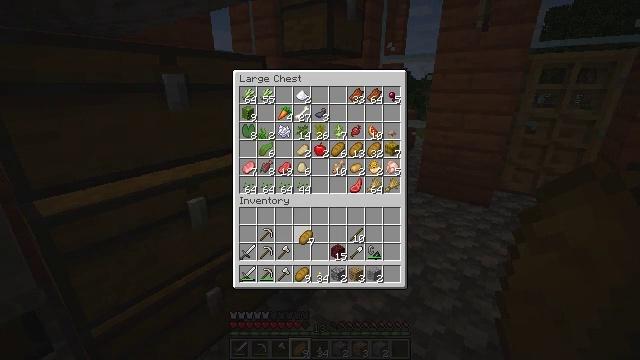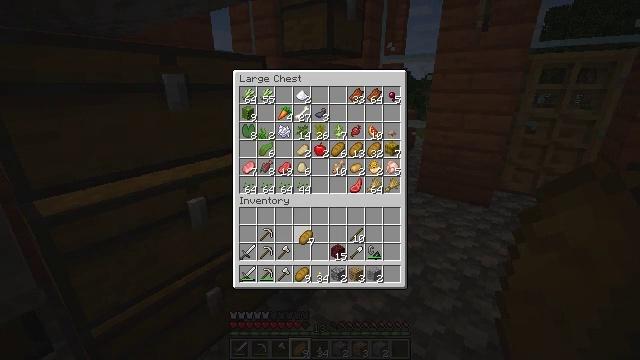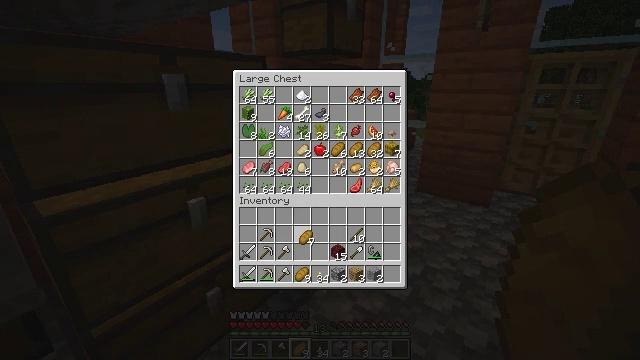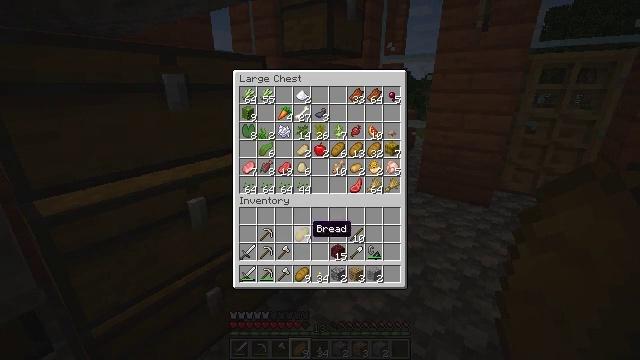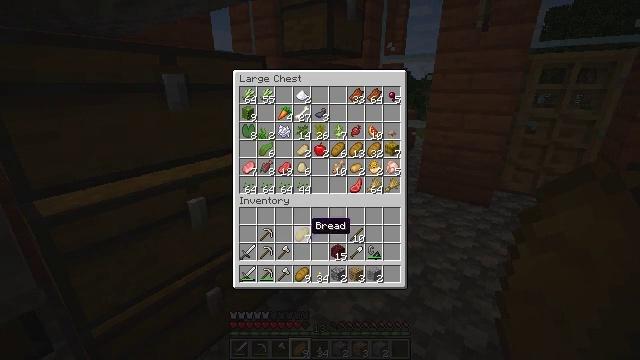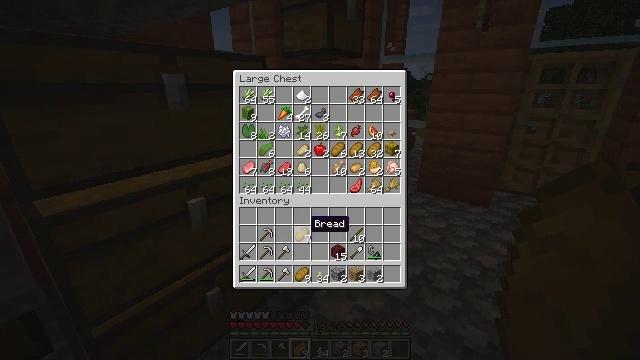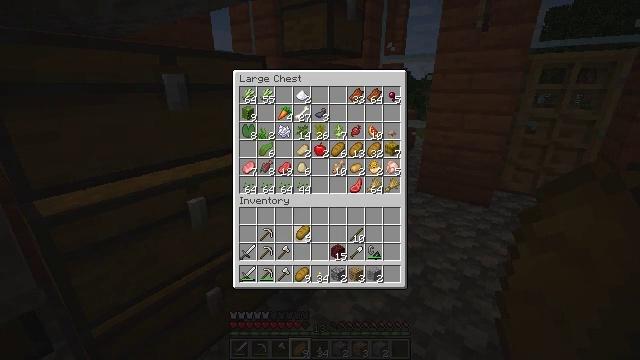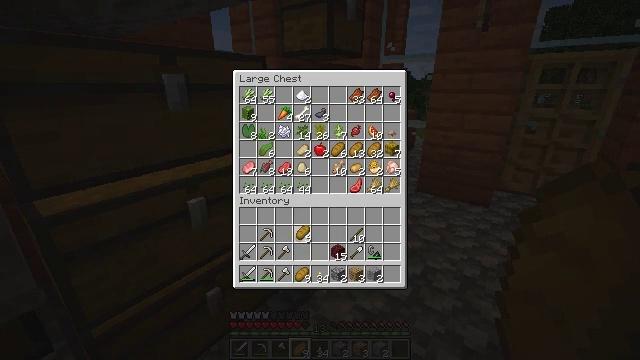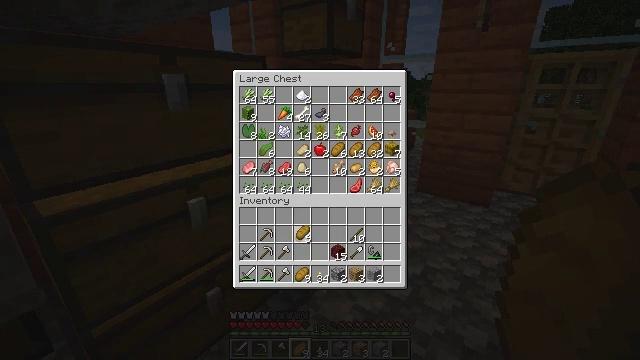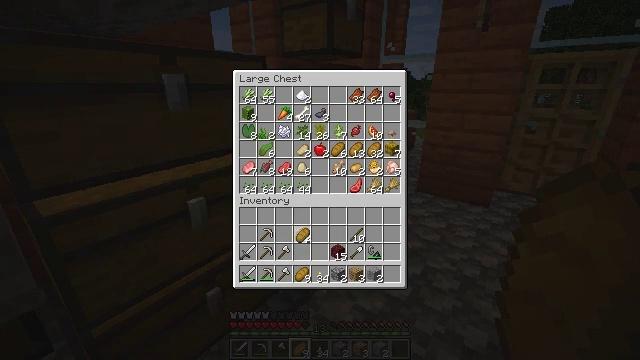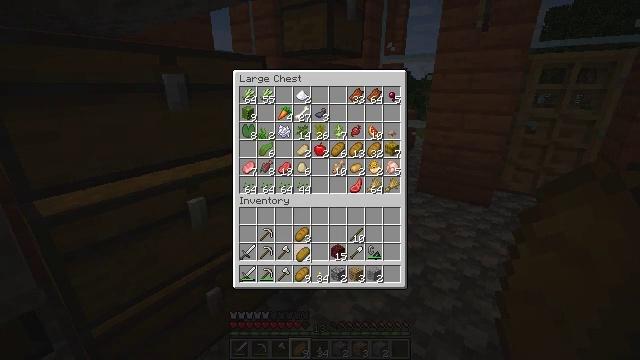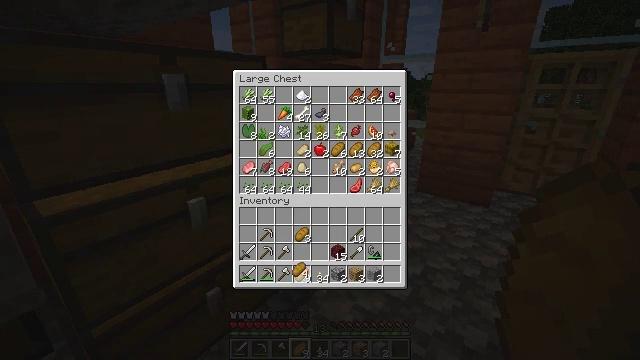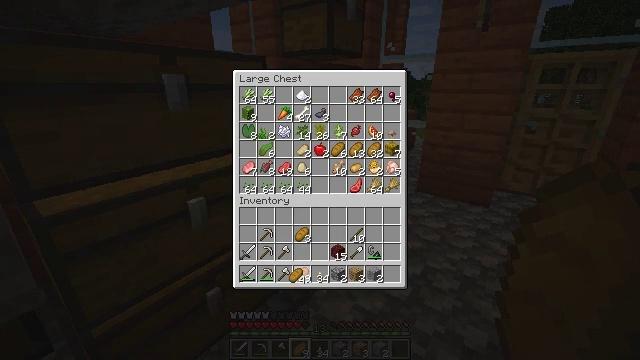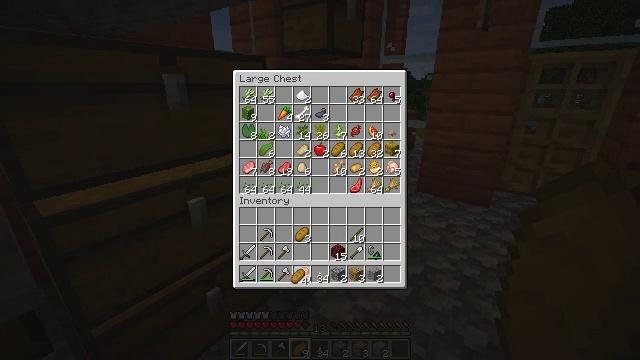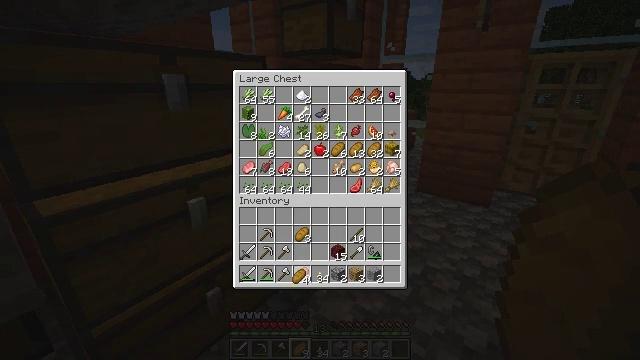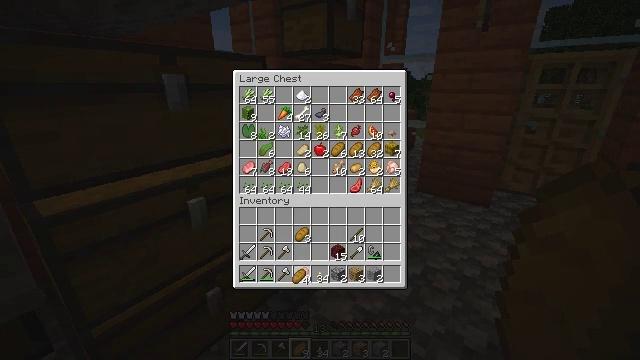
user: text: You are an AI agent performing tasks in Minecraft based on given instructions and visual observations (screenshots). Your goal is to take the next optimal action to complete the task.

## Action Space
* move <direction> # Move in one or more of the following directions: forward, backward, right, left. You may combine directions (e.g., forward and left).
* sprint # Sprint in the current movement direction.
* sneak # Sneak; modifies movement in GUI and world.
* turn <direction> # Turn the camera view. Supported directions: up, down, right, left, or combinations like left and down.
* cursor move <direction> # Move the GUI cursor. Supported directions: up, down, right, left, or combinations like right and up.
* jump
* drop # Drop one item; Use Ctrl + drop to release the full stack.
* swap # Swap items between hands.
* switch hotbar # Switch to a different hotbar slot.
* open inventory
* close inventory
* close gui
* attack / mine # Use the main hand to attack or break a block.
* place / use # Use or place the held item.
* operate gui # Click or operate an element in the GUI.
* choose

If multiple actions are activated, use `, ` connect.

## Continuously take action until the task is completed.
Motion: motion action
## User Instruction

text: Fight hostile mobs.
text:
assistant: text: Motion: operate gui
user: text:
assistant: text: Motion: operate gui
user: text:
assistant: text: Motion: no_op
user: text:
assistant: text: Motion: no_op
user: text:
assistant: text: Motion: no_op
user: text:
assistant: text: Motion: choose
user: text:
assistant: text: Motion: choose
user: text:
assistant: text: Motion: choose
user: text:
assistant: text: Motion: no_op
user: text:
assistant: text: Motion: cursor move down
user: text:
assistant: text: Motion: cursor move down
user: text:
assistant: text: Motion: no_op
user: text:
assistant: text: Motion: no_op
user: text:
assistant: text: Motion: no_op
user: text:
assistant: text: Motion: operate gui
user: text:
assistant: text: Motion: operate gui
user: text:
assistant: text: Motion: operate gui
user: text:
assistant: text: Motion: no_op
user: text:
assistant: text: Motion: no_op
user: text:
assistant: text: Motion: no_op
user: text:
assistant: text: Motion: cursor move up
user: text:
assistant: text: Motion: no_op
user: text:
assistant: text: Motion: no_op
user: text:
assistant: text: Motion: no_op
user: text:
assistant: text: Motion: no_op
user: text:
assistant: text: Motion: no_op
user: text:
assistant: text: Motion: no_op
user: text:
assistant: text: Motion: no_op
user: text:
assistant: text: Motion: operate gui
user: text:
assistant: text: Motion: operate gui